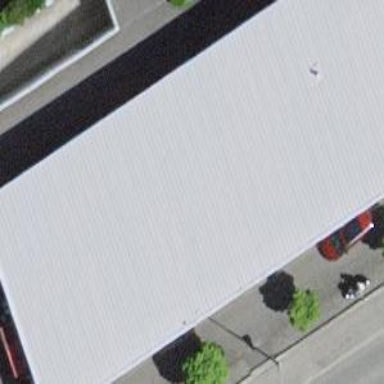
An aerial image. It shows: Retail building.